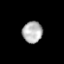
Tissue: lung
Cell type: Epithelial cells
Senescence score: 0.1895
Nuclear area (px): 419
Mean DAPI intensity: 178.341